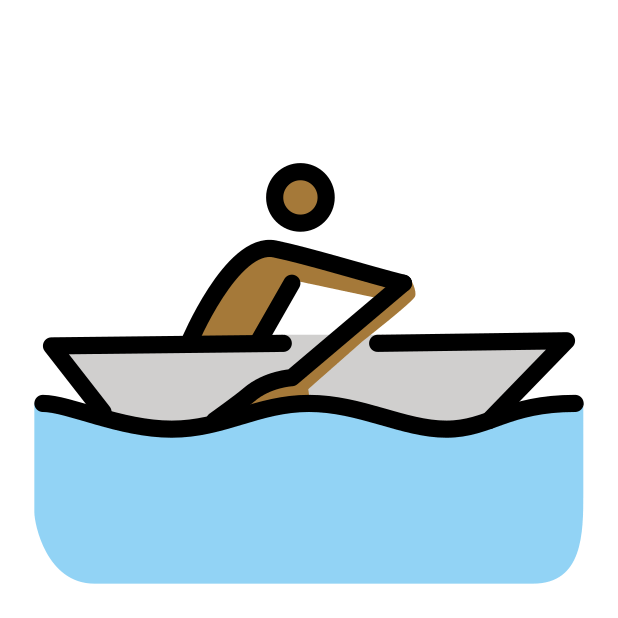
person rowing boat: medium-dark skin tone